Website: macys
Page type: delivery-shipping
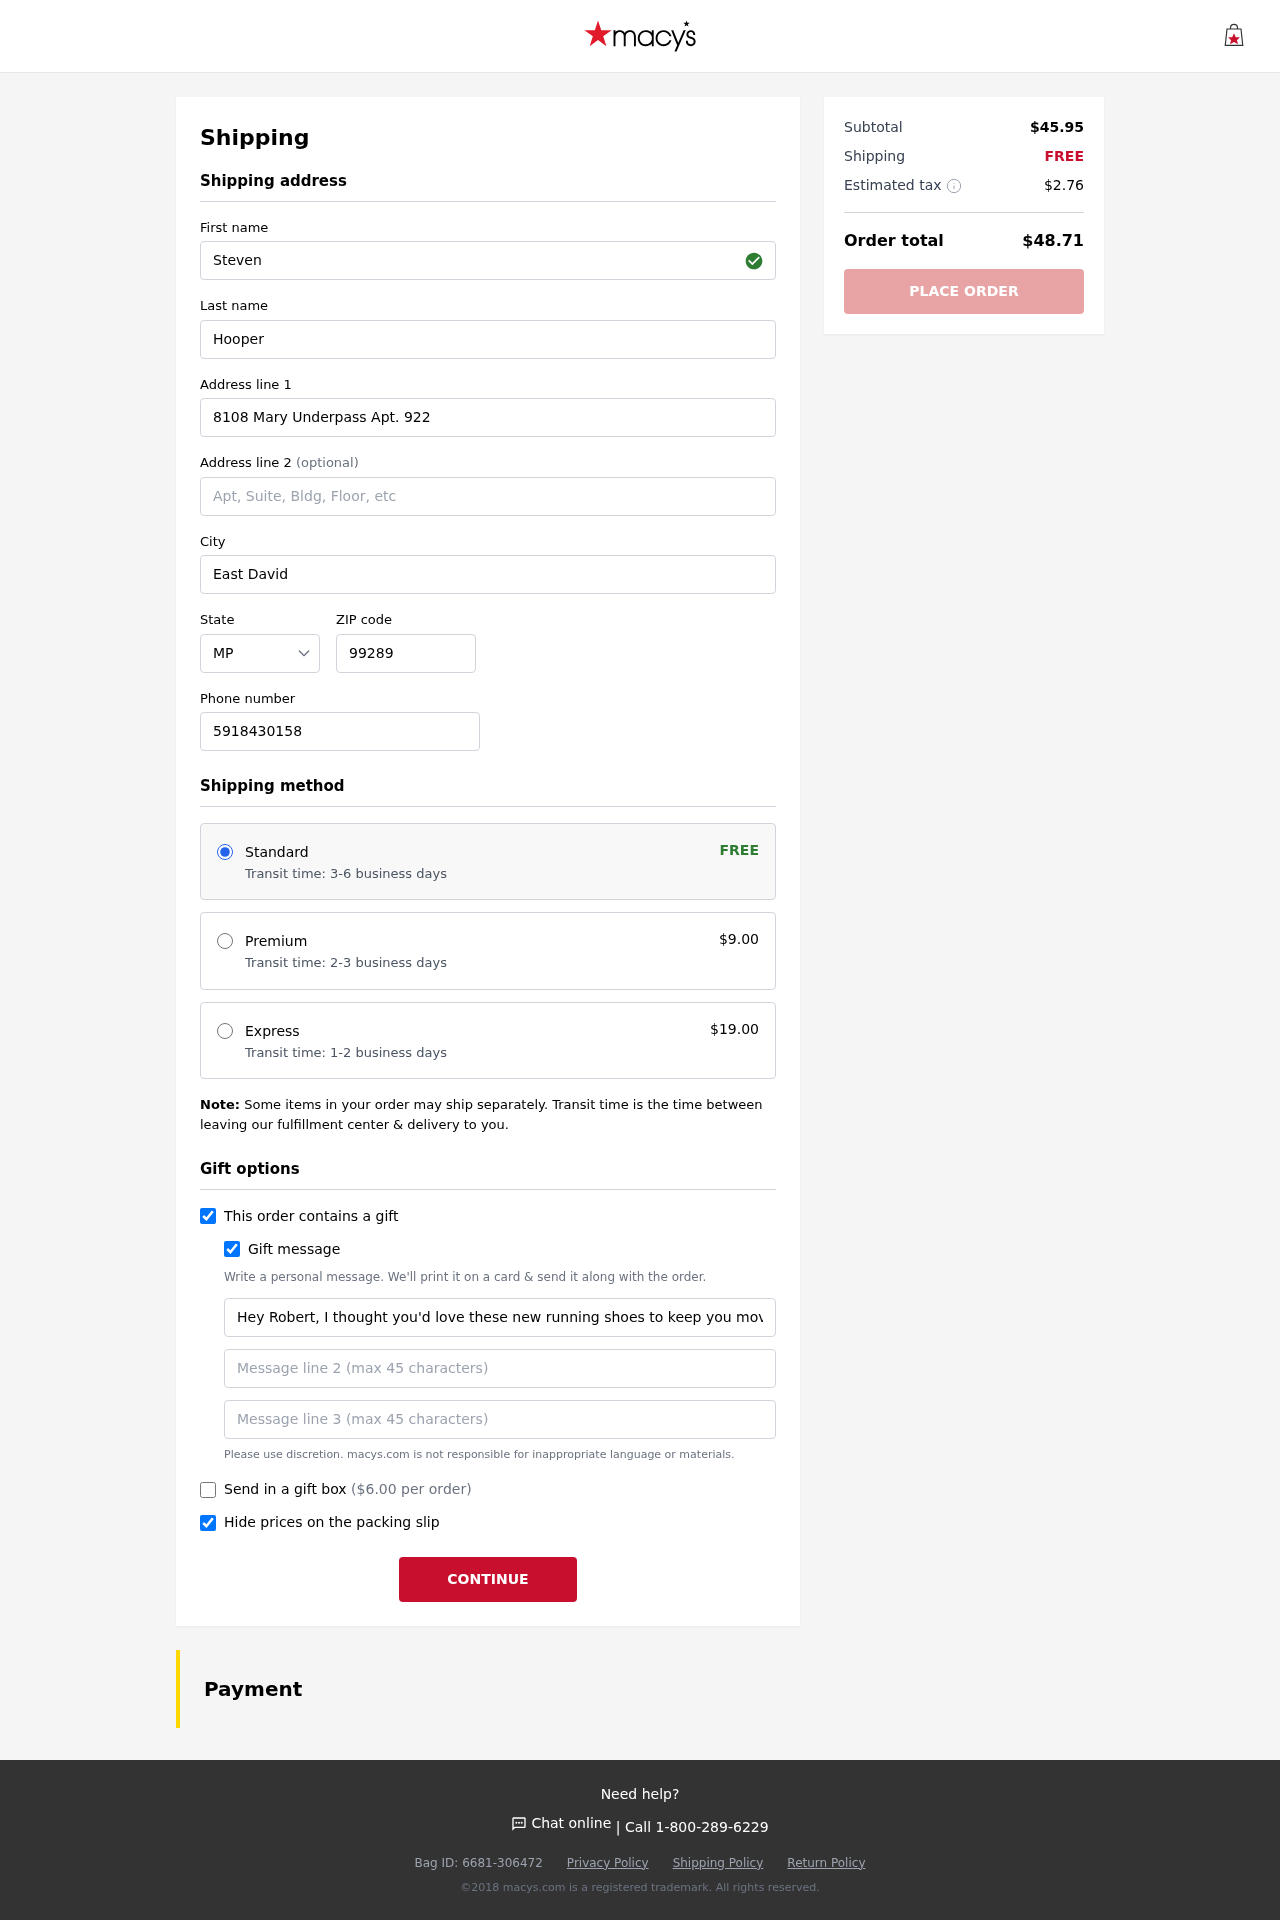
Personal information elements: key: PII_STATE_ABBR
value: MP
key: PII_FIRSTNAME
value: Steven
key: PII_LASTNAME
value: Hooper
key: PII_STREET
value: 8108 Mary Underpass Apt. 922
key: PII_CITY
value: East David
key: PII_POSTCODE
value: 99289
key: PII_PHONE
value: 5918430158
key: PII_GIFT_MESSAGE
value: Hey Robert, I thought you'd love these new running shoes to keep you moving and motivated! I know how much you enjoy hitting the trails, and I can’t wait to see where they take you next. Enjoy every step!  Steven
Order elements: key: ORDER_SHIPPING_STANDARD
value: Transit time: 3-6 business days
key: ORDER_SHIPPING_COST
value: FREE
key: ORDER_SHIPPING_PREMIUM
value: Transit time: 2-3 business days
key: ORDER_SHIPPING_PREMIUM_PRICE
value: $9.00
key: ORDER_SHIPPING_EXPRESS
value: Transit time: 1-2 business days
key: ORDER_SHIPPING_EXPRESS_PRICE
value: $19.00
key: ORDER_GIFT_BOX_PRICE
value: ($6.00 per order)
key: ORDER_SUBTOTAL
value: $45.95
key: ORDER_SHIPPING_COST2
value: FREE
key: ORDER_TAX
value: $2.76
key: ORDER_TOTAL
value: $48.71